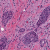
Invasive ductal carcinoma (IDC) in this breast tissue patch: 1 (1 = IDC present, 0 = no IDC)